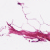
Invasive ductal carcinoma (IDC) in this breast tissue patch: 0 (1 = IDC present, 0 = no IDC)